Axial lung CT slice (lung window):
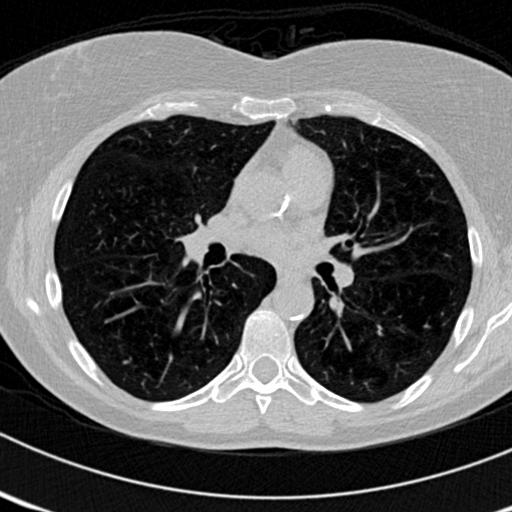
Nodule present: no